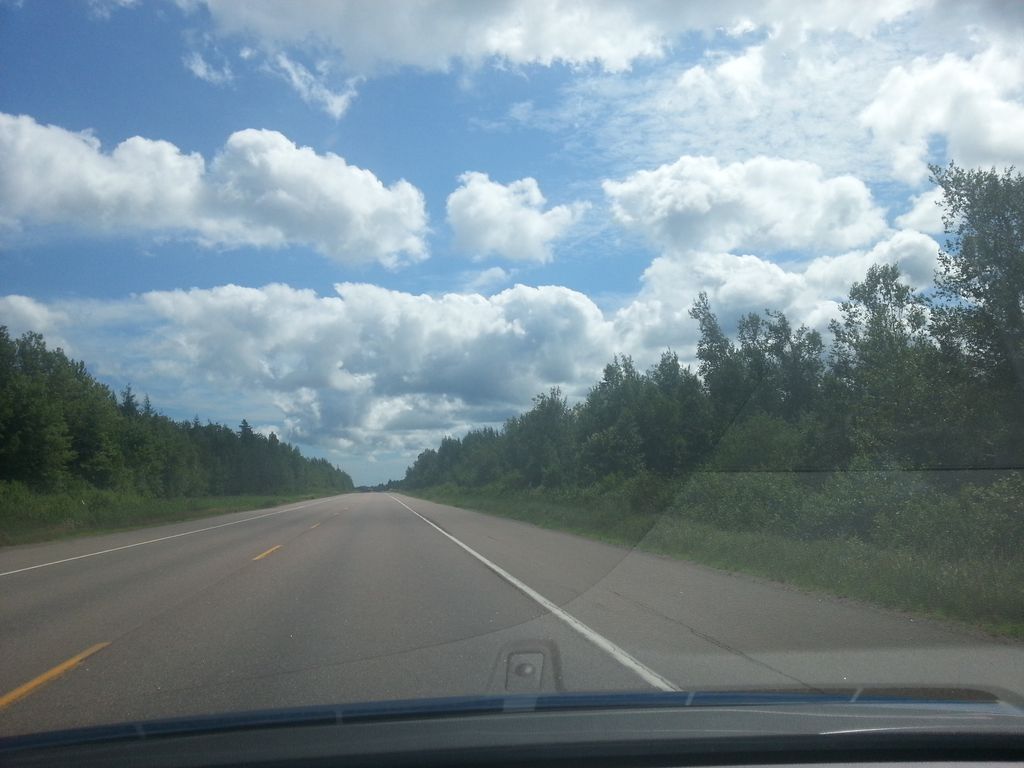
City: charlottetown